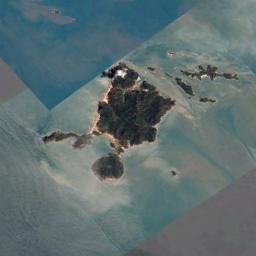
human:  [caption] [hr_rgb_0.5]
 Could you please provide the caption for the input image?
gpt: A big island and some small islands have rugged terrain and dense vegetation .

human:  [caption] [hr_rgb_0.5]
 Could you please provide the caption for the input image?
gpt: The land on the island is uneven .

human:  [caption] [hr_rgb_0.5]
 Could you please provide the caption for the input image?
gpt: The island looks desolate .

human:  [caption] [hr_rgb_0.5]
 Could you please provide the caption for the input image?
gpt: There are a group of yellow-brown and green-colored islands on the pale blue sea  There are mountains with green vegetation on the island .

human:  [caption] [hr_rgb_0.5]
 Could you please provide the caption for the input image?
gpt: There are green trees and yellow beaches on the island .